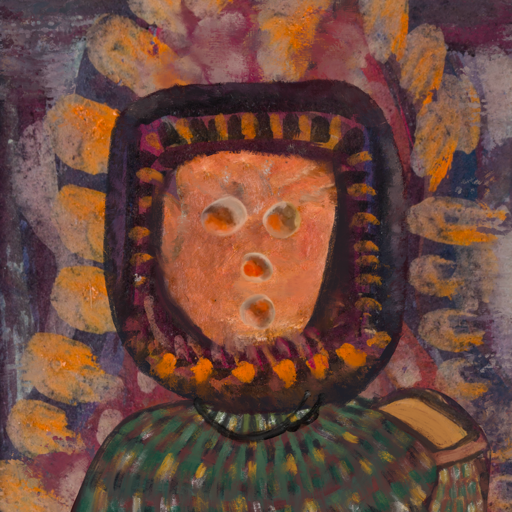
Background: Doll, Head And Neck Front: Boggyland, Face Front: Rupkatha, Bust: After_Raid, Hair Front: Doll, Head Accessory: Blank, Second Necklace: Blank, Necklace: Orphan, Baby: Blank